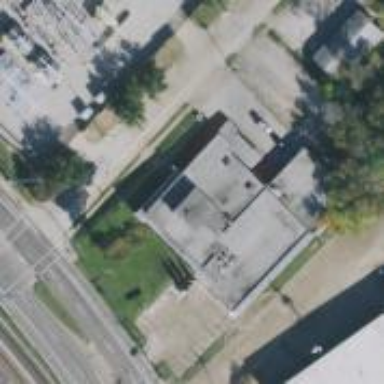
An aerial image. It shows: Commercial building.